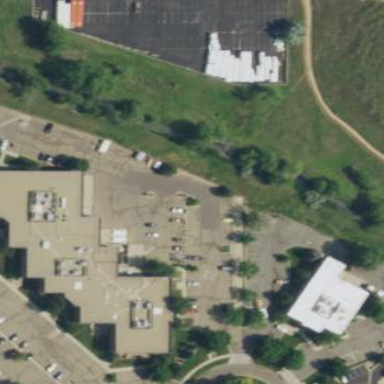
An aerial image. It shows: Office building.